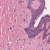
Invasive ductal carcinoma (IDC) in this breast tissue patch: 0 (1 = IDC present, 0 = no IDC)